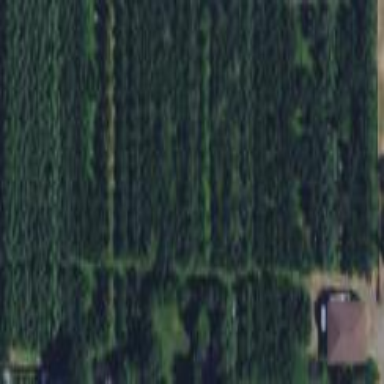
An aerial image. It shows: Orchard.